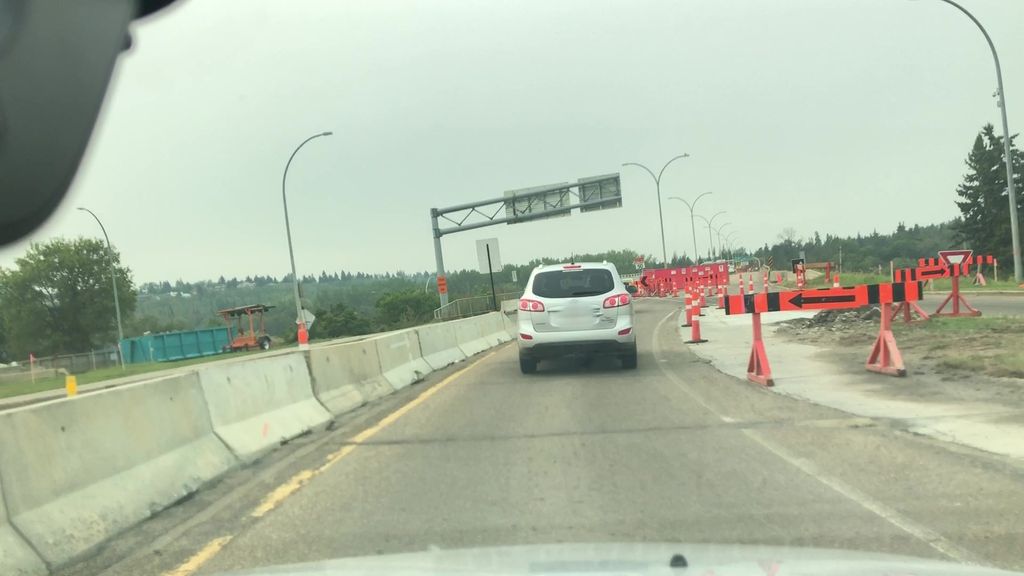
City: edmonton